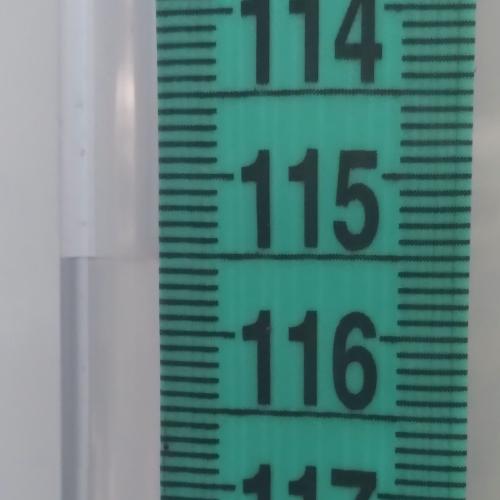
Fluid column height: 115.5 cm